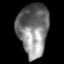
Tissue: lung
Cell type: T cells
Senescence score: 0.2312
Nuclear area (px): 1580
Mean DAPI intensity: 123.293